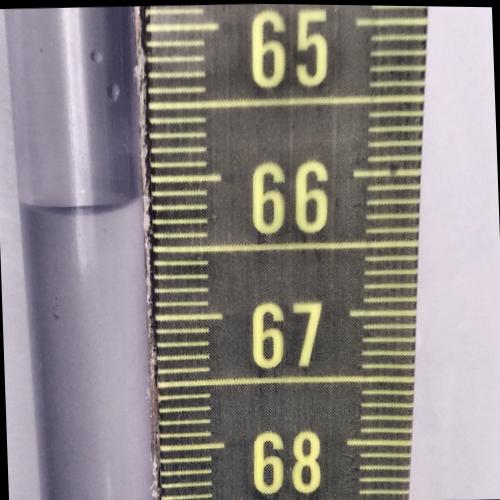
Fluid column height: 66.2 cm